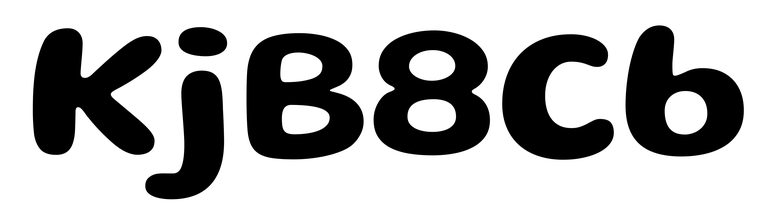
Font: Gluten_SemiBold